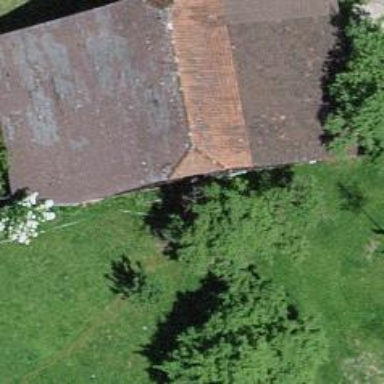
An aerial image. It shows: Barn.